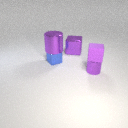
large purple metal cylinder to the left of small purple rubber cube